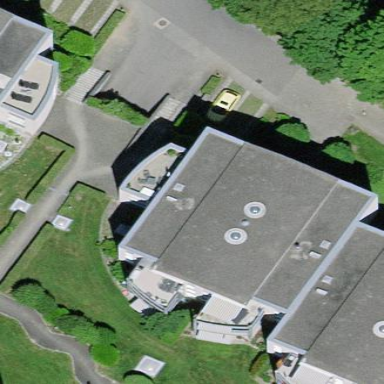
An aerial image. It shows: Residential building.